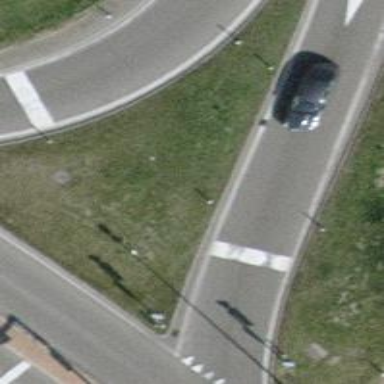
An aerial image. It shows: Road with traffic signals.